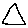
Label: triangle